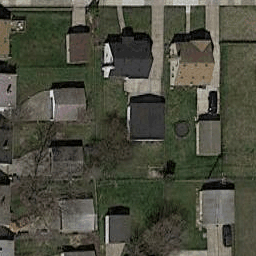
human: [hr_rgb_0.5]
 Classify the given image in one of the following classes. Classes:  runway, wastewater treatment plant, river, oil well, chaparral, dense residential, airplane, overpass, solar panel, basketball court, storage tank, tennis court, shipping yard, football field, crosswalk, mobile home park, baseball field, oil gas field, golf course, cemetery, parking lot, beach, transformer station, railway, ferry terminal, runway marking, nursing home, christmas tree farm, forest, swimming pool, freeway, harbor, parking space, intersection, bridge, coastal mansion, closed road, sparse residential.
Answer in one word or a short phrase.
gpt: dense residential